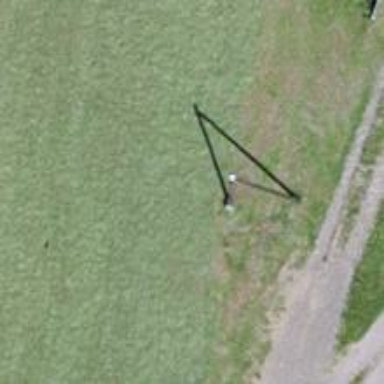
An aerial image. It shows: Guyed power pole.